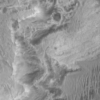
Label: not_dusty